Question: Find the horizontal coordinate of the first time the ball hits the ground. The result is rounded down to the nearest integer
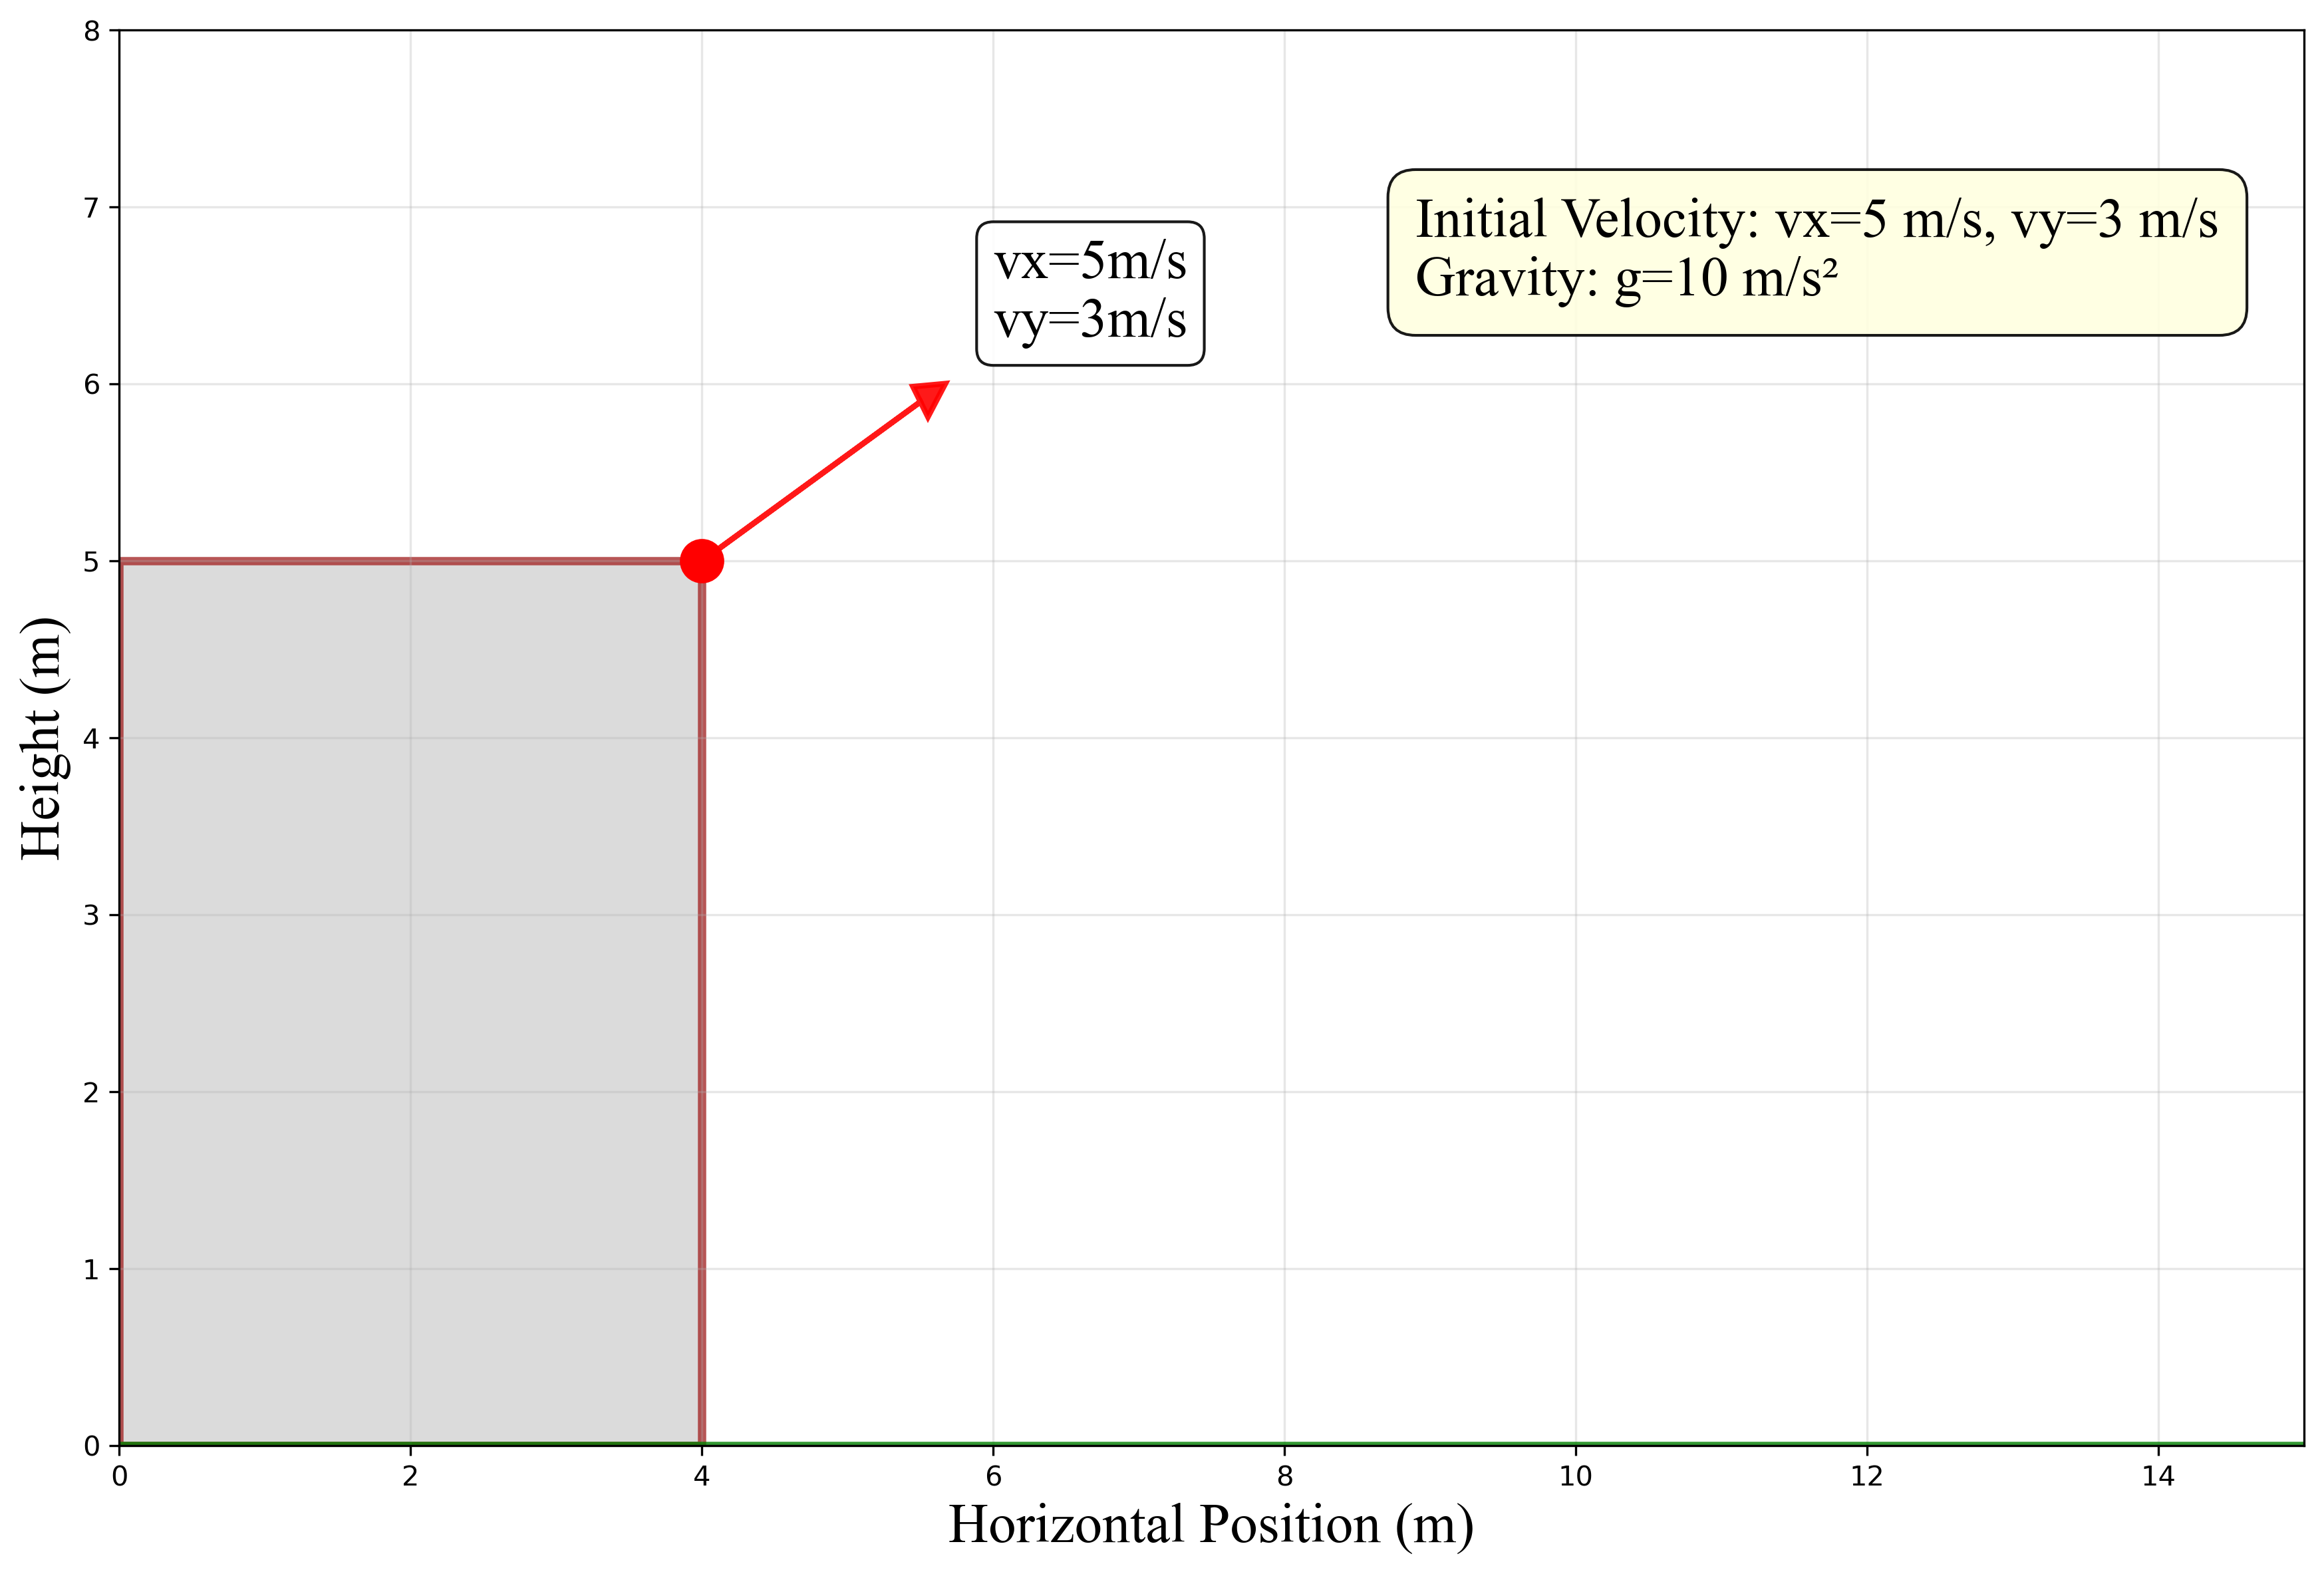
Answer: 10